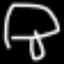
Label: mushroom